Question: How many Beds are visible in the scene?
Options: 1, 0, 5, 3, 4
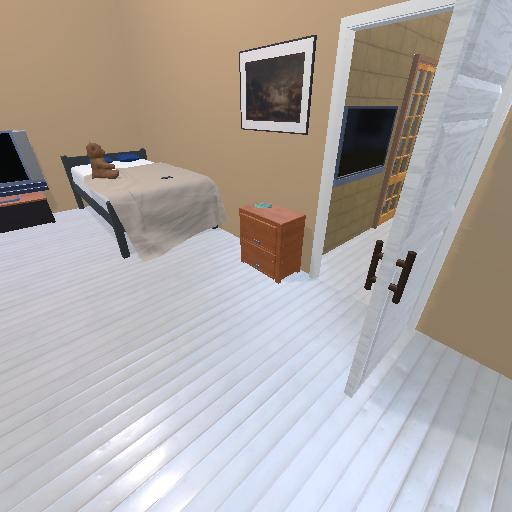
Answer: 1